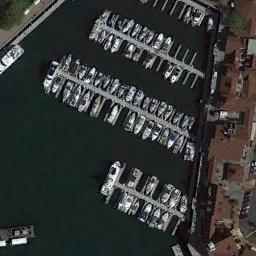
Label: harbor